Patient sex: M
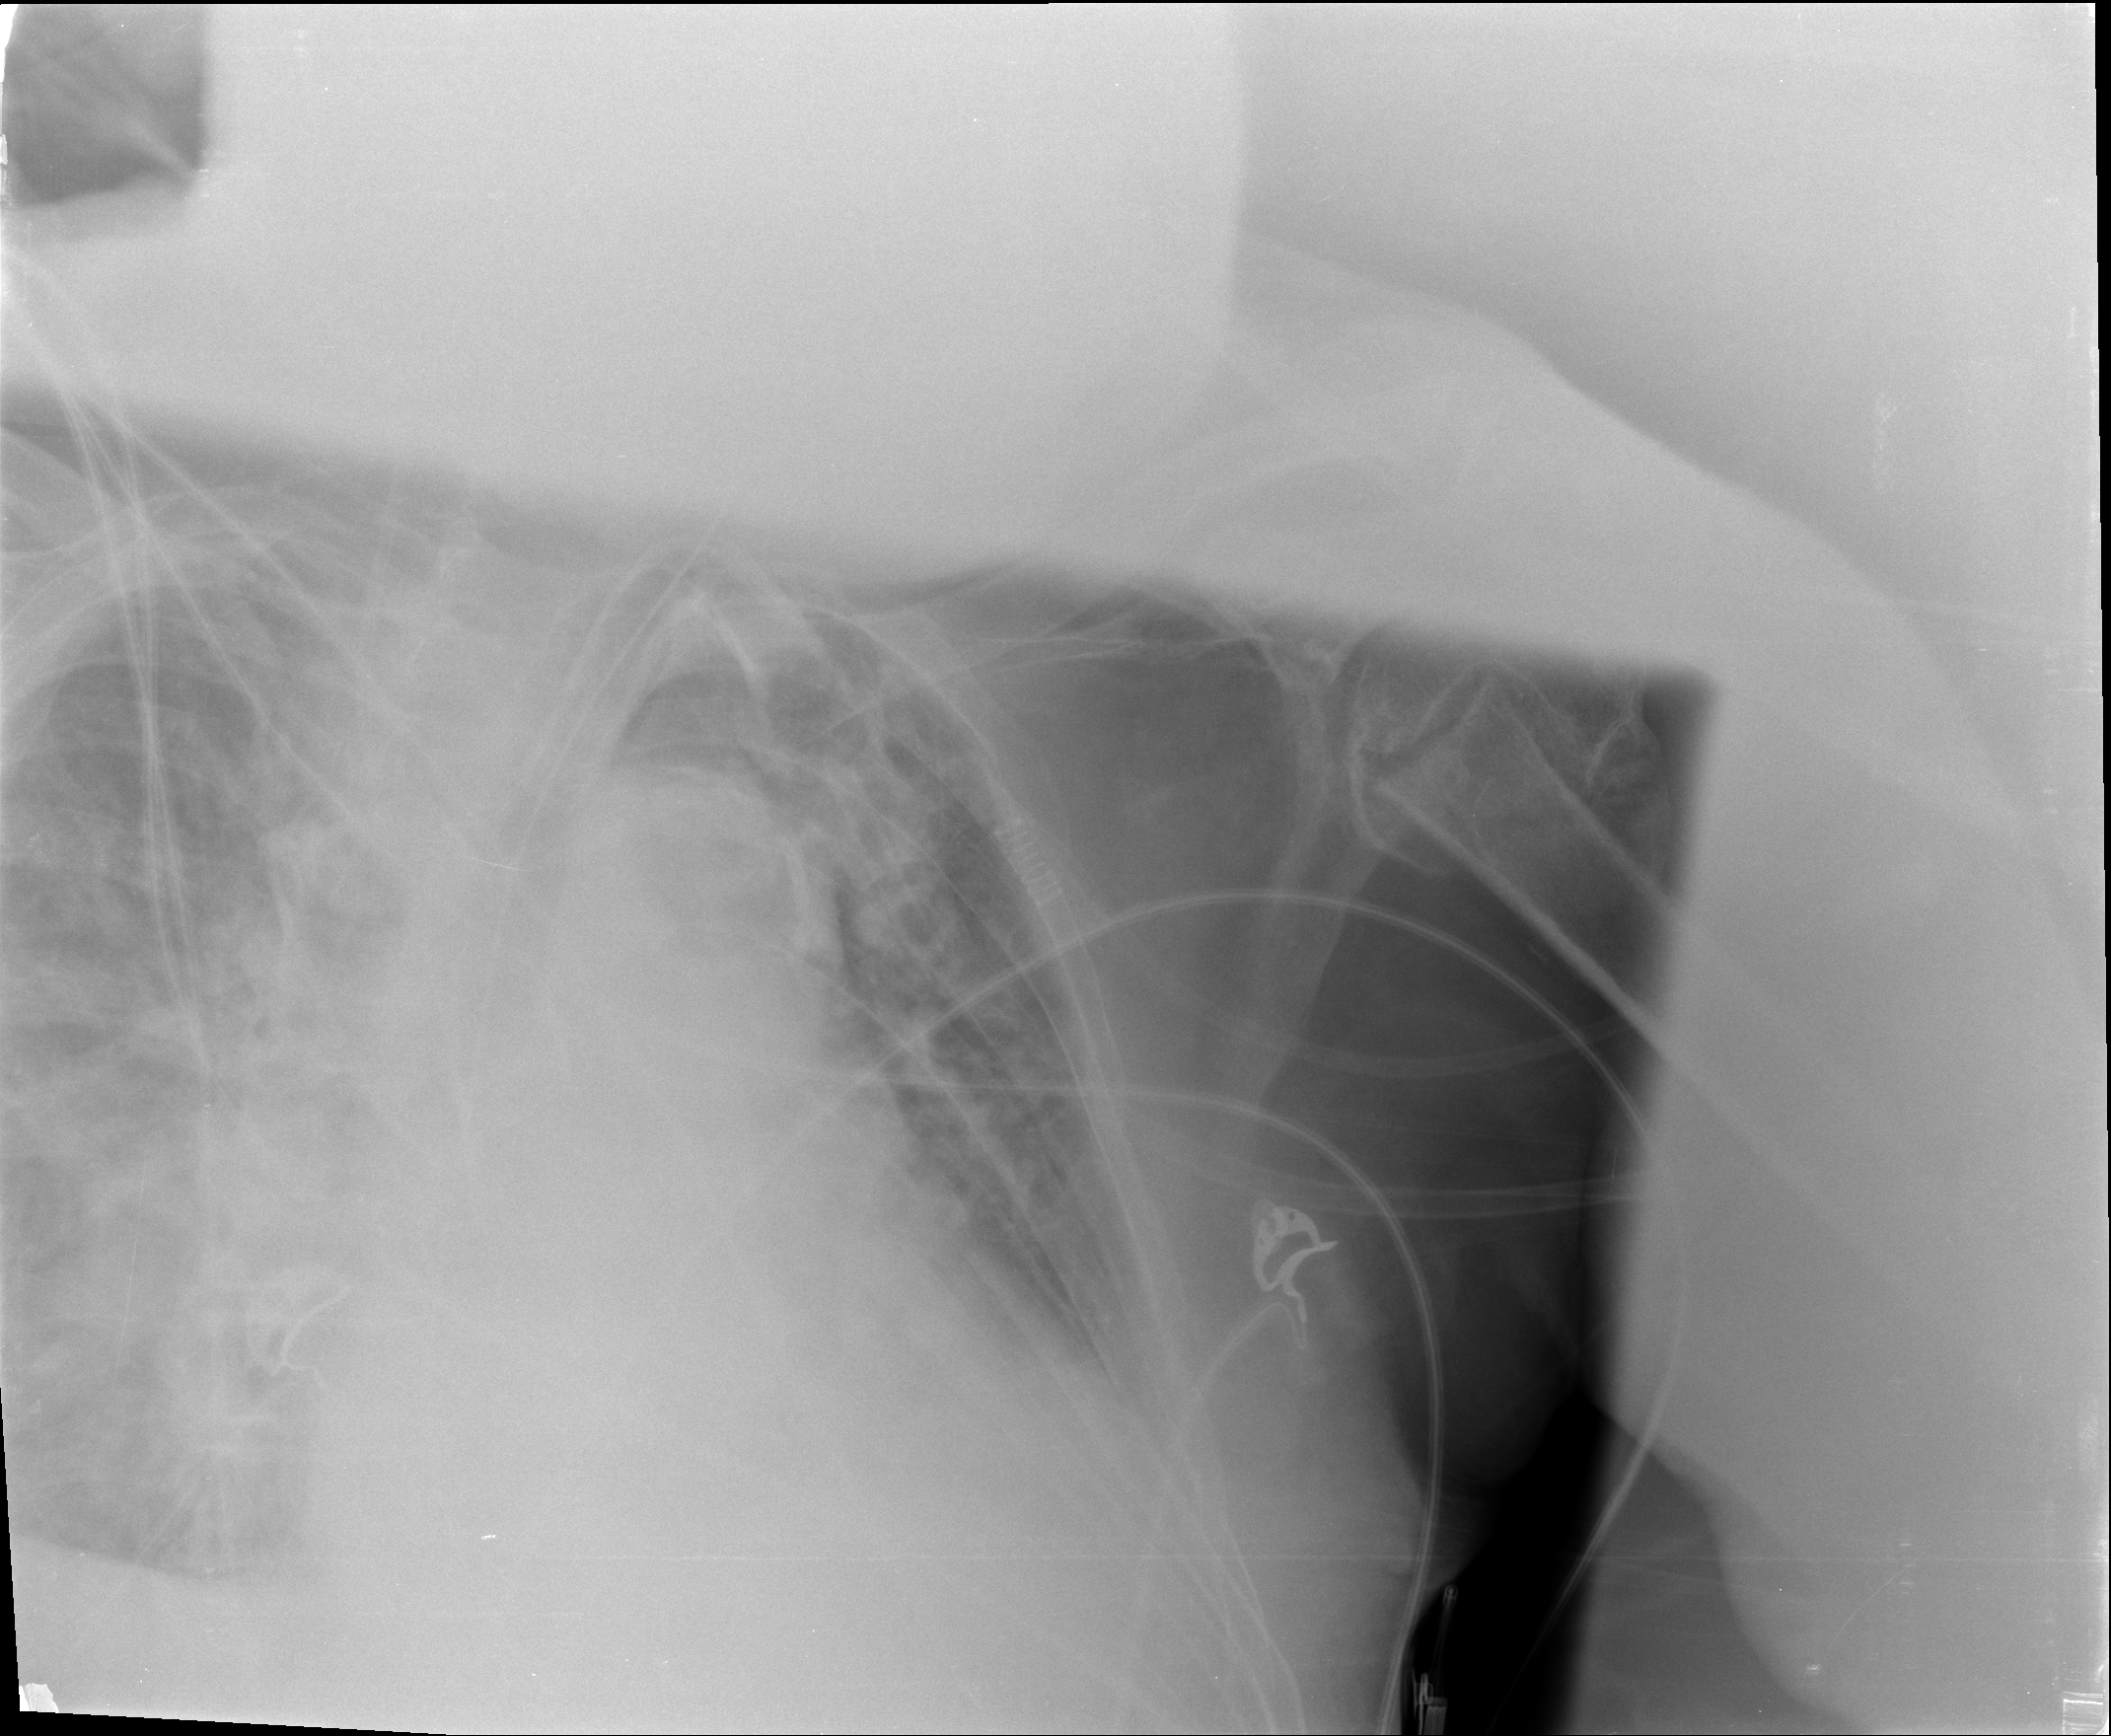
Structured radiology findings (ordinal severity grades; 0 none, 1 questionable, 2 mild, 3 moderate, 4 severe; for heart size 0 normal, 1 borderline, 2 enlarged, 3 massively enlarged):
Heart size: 2
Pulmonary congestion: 3
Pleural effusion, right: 2
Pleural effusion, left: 2
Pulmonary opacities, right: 3
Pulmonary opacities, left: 2
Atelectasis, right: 3
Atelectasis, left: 2